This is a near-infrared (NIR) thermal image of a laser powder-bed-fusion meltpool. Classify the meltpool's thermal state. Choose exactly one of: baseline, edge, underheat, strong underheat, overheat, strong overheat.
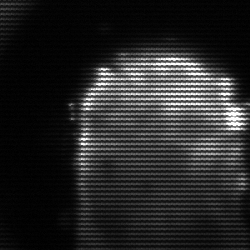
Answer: baseline